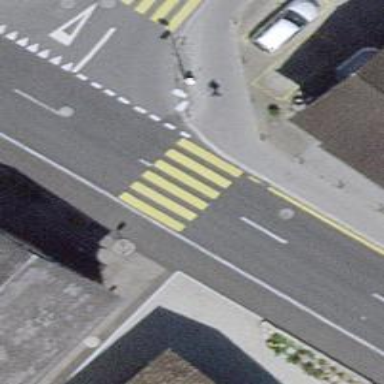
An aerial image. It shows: Uncontrolled zebra crossing on the road.